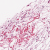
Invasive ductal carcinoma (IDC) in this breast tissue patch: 0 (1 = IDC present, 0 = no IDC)